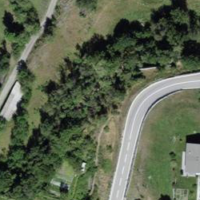
EUNIS habitat code: 52
Species observed at this site:
Hippocrepis emerus